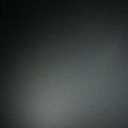
Screen state: off